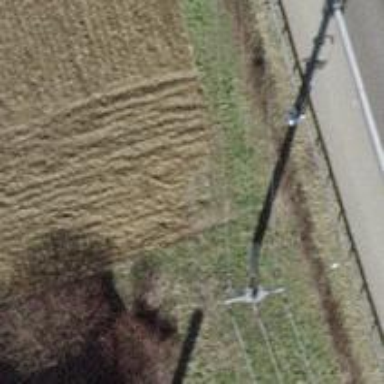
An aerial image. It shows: Concrete power pole.